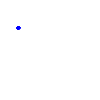
Particle: kaon